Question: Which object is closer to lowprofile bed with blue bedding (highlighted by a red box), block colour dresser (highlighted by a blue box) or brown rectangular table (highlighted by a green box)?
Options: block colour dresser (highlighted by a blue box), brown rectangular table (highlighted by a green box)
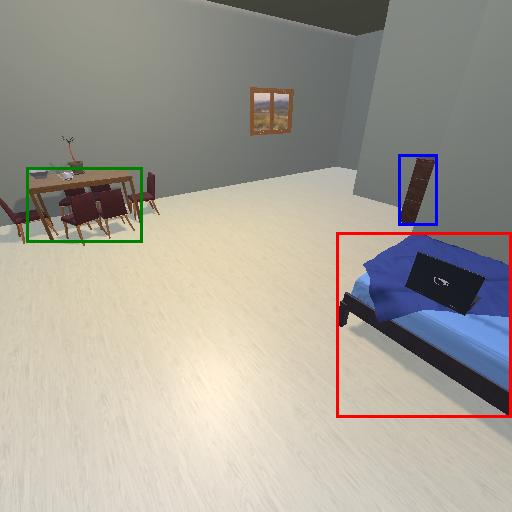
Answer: block colour dresser (highlighted by a blue box)